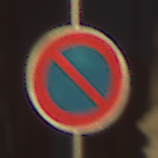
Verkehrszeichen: EingeschraenktesHalteverbot
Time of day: SunriseSunset
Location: Outdoor (Suburban)
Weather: Clear
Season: NotSpecified
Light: Natural